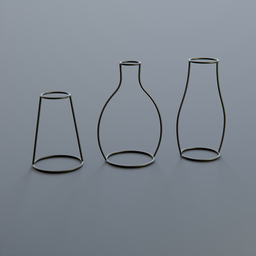
Label: decoration